RGB frame:
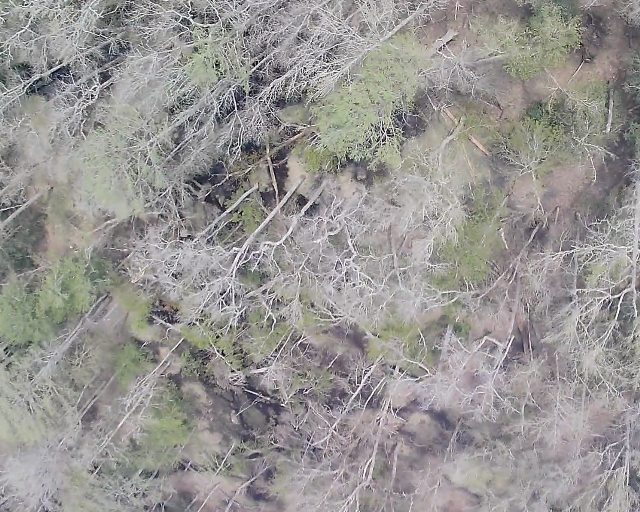
Thermal frame:
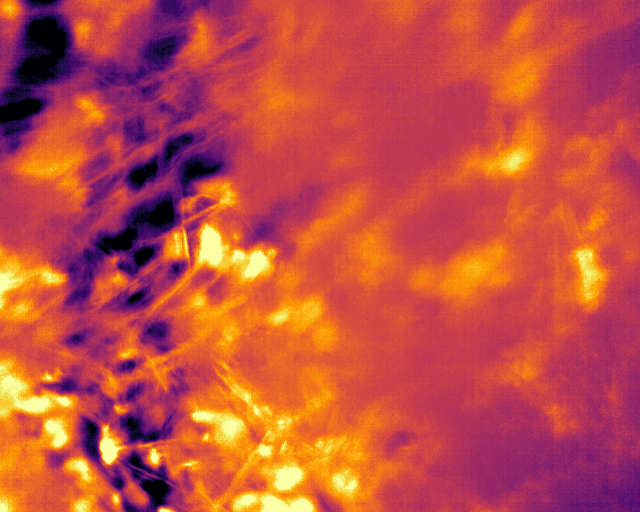
Captured: 2026-02-26 03:45:25
Pixels at or above 80 °C: 0 (fraction of frame: 0)